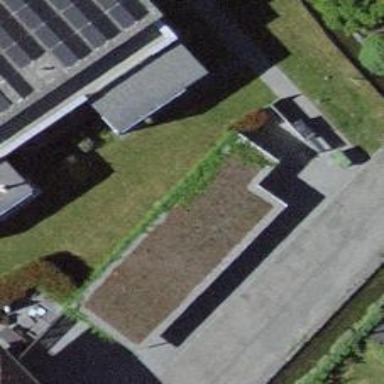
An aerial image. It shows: View of roof of building.